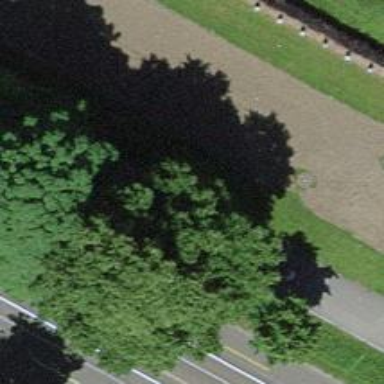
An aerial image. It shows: Tree-lined avenue.